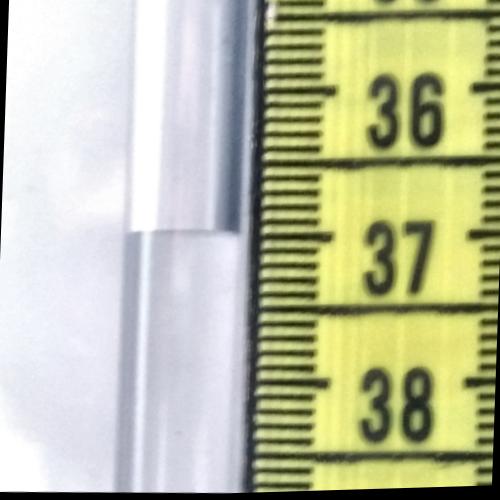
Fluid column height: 37.0 cm